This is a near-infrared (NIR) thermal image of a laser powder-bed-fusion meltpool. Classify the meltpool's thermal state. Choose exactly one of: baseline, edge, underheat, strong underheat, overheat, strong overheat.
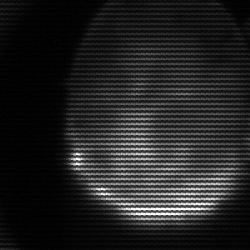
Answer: edge